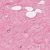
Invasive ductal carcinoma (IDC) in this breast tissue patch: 0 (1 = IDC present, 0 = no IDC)